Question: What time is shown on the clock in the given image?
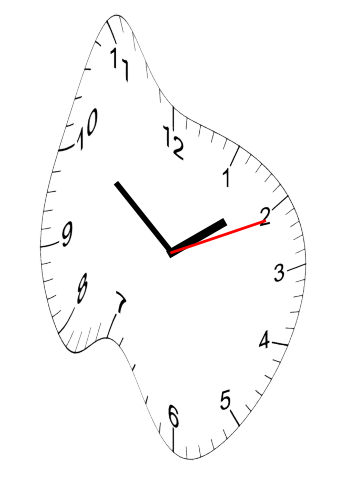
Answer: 01:51:11